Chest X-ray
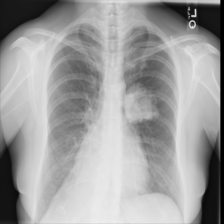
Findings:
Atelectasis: negative
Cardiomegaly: negative
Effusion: negative
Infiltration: negative
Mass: positive
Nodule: negative
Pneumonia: negative
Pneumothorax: negative
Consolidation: negative
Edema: negative
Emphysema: negative
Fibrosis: negative
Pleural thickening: negative
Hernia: negative